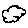
Label: cloud